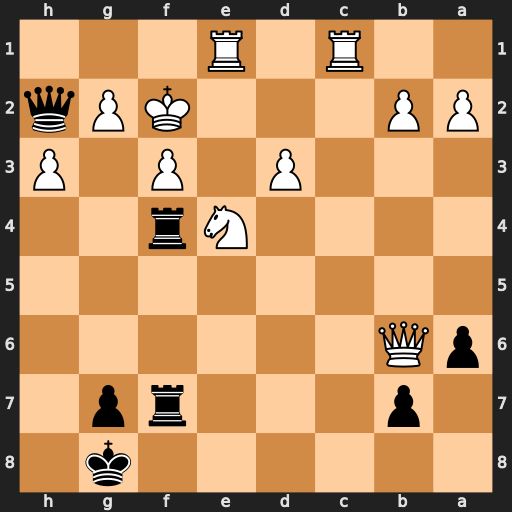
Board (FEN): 6k1/1p3rp1/pQ6/8/4Nr2/3P1P1P/PP3KPq/2R1R3
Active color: b
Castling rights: -
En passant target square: -
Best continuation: Rxf3+ Ke2 Qxg2+ Nf2 Rxf2+